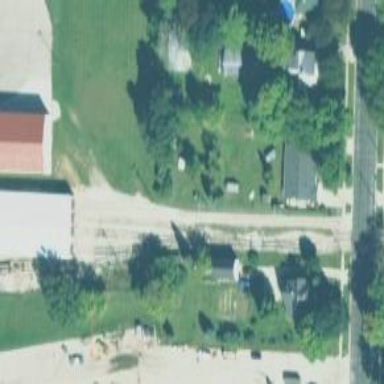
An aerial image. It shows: Preserved rail spur.